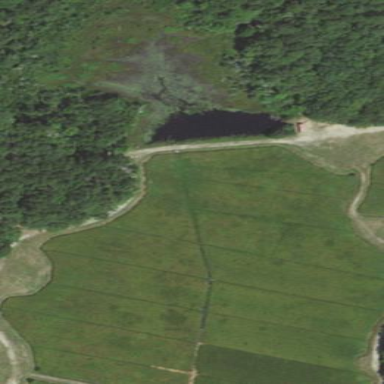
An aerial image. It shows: Swampy wetland area.